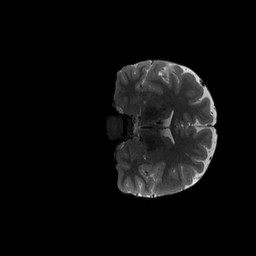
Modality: T2w
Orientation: coronal
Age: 22
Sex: female
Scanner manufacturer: siemens
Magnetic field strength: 3 T
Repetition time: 3.2 s
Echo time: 0.564 s